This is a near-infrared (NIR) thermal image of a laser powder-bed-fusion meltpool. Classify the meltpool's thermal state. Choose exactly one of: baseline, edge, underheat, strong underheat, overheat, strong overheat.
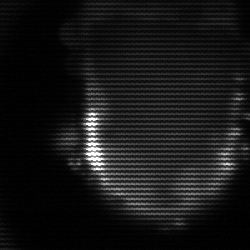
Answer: baseline